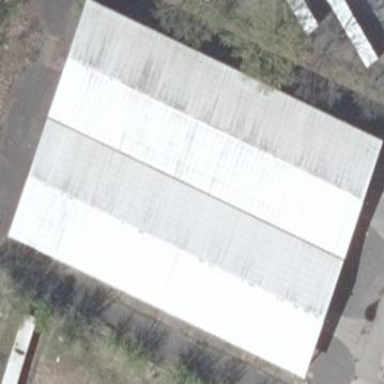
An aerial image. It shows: Industrial building.